Interaction volume radius: 5 \u00c5
Interaction volume height: 15 \u00c5
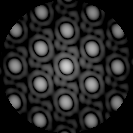
Disorder parameter: 0.03596